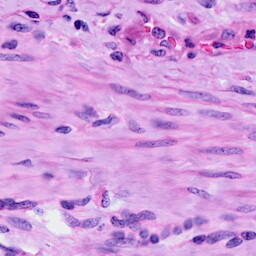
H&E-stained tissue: Cervix